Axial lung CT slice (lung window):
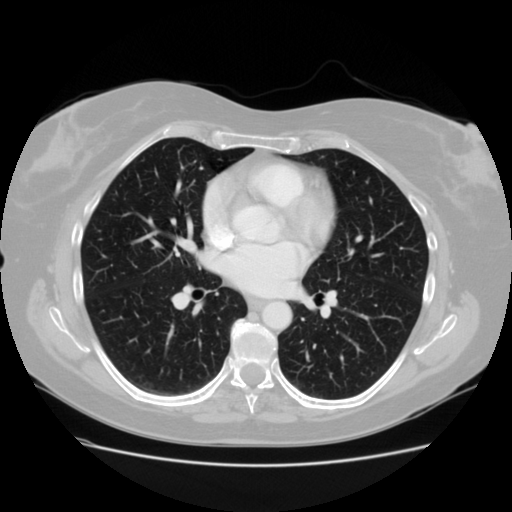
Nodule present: no